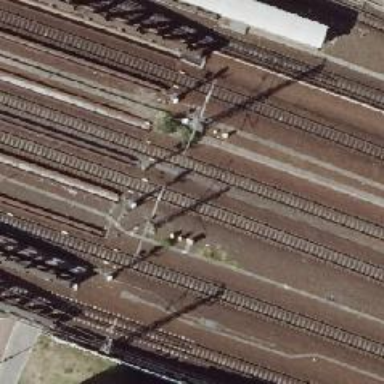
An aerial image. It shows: Railway signal.